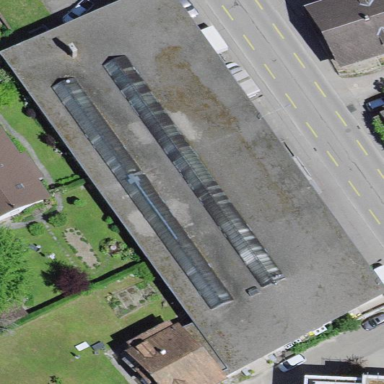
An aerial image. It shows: Commercial building.